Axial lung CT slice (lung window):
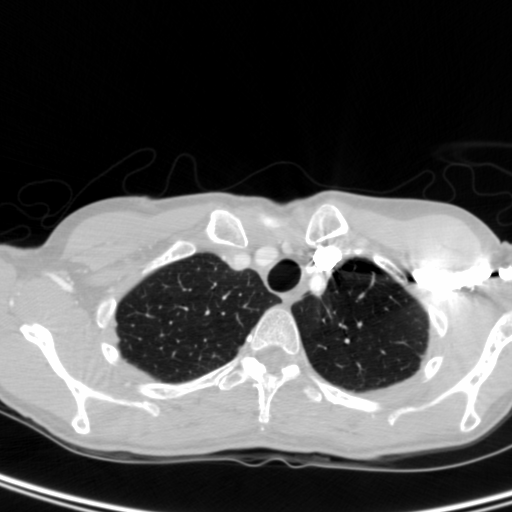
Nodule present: no